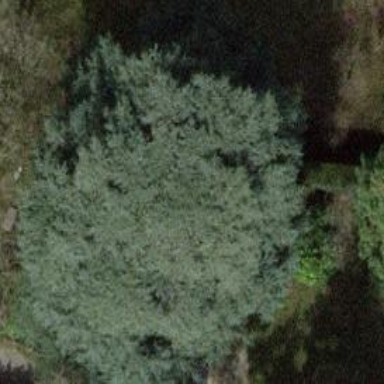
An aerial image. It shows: Evergreen needle-leaved tree.